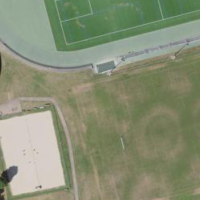
EUNIS habitat code: 53
Species observed at this site:
Sturnus vulgaris